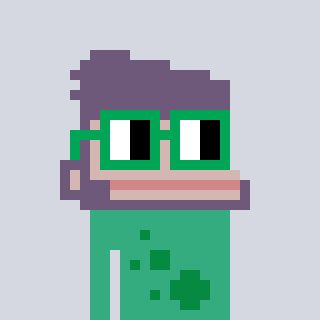
a pixel art character with square green glasses, a ape-shaped head and a teal-colored body on a cool background